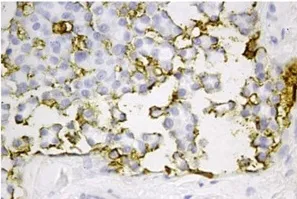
Macroscopic and histological analysis of pleura. (B,C) Histological section of pleura (hematoxylin and eosin stain) shows neoplastic cells within the lumen of dilated vessel. Immunohistochemistry for the HBME-mesothelioma marker shows moderate to intense membranous immunolabeling of the tumor cells with apical membrane accentuation.
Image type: pathology (immunostaining)